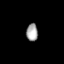
Tissue: skin
Cell type: Epithelial cells
Senescence score: 0.2605
Nuclear area (px): 197
Mean DAPI intensity: 166